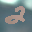
Label: 2